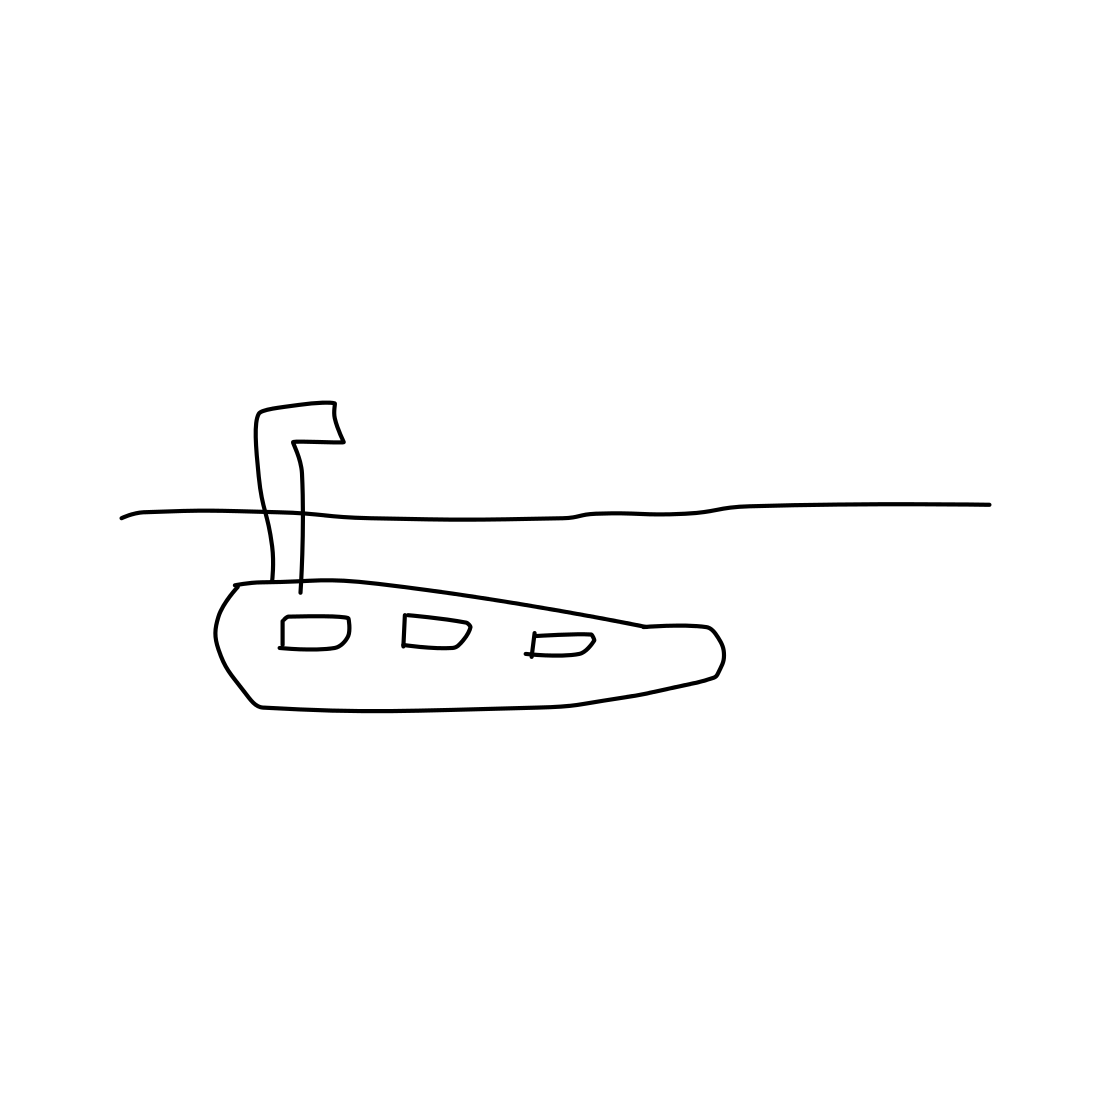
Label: submarine